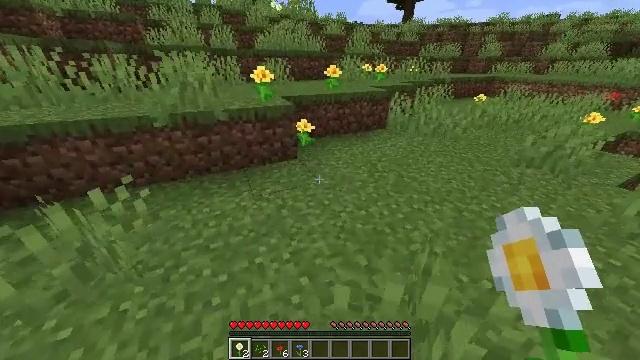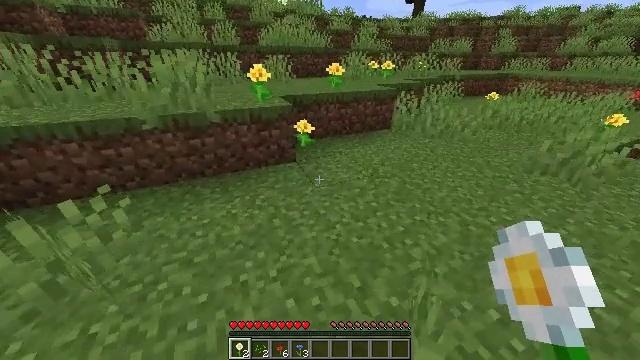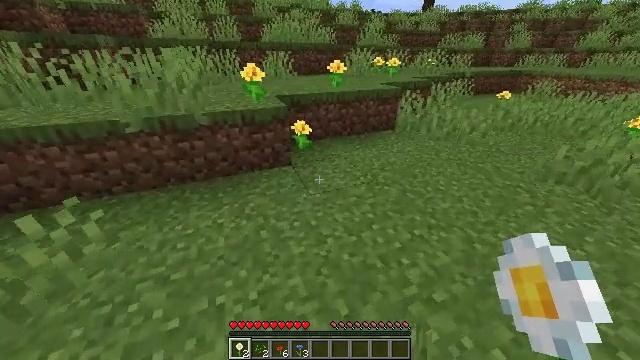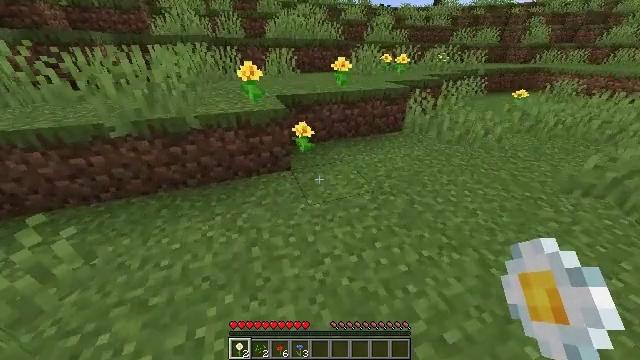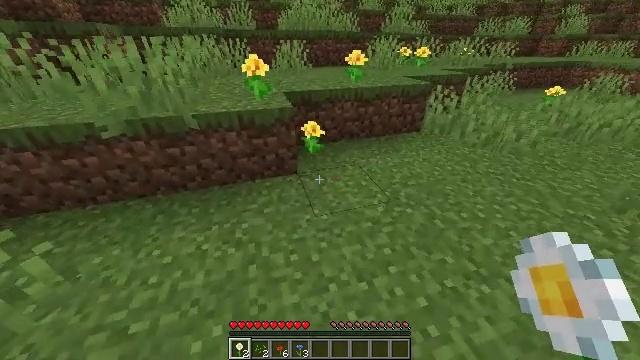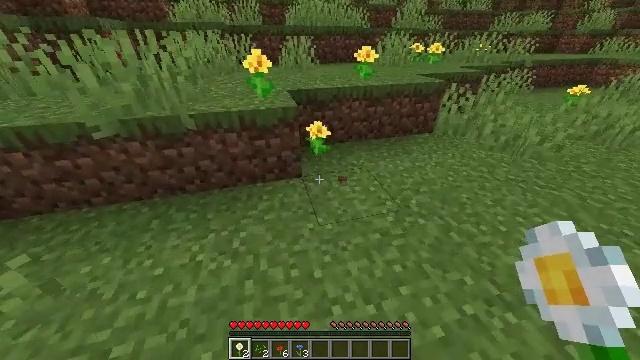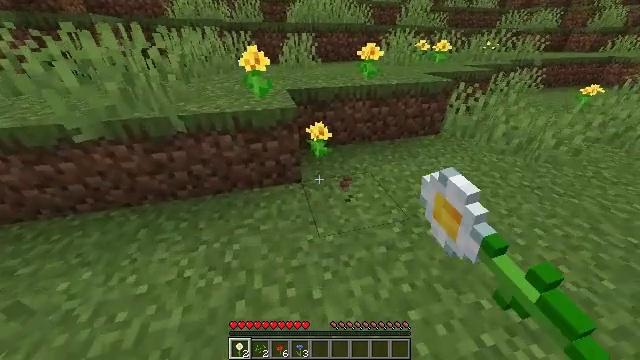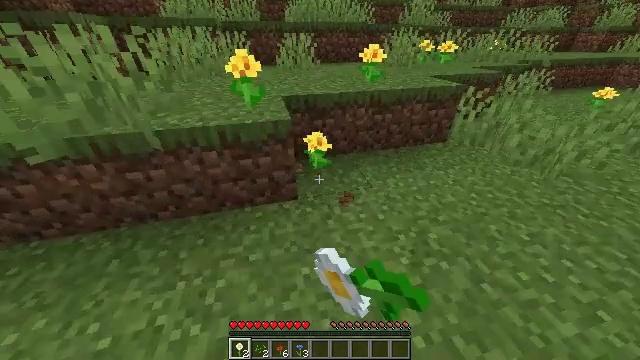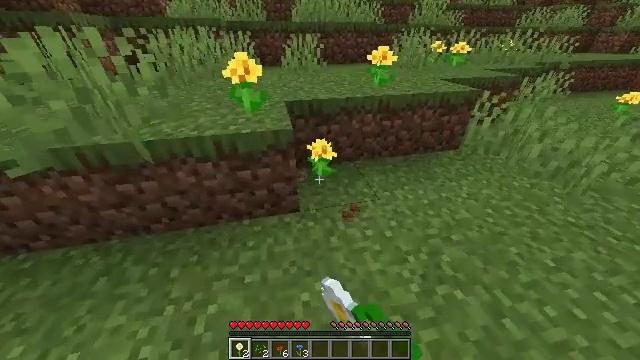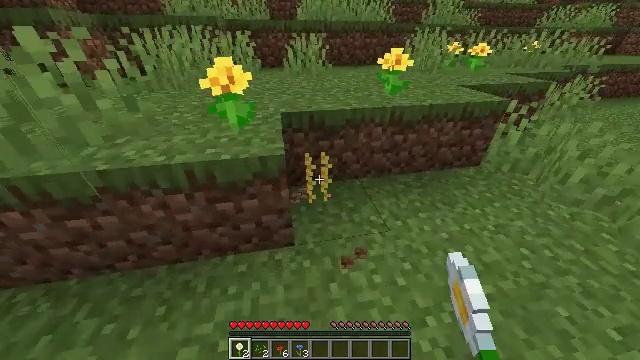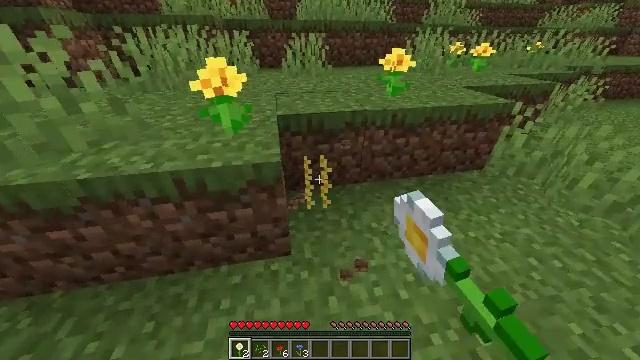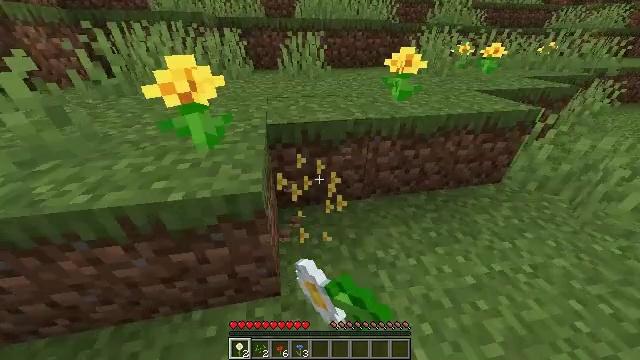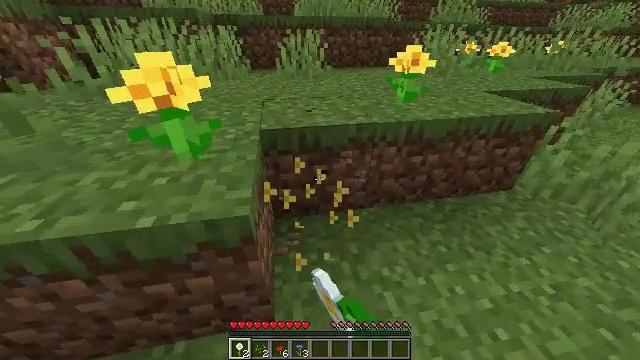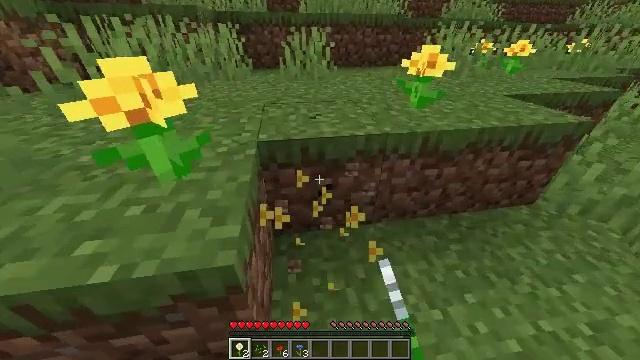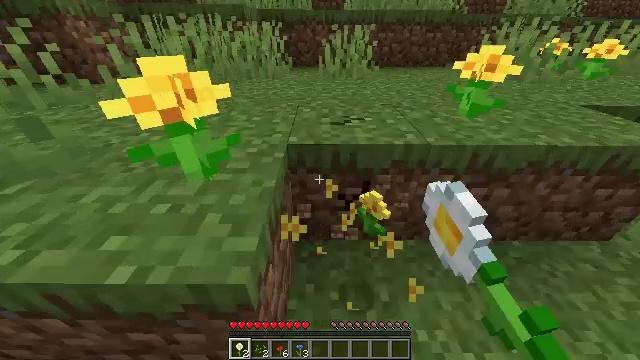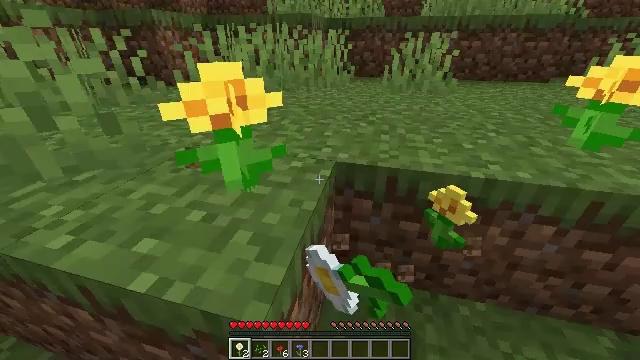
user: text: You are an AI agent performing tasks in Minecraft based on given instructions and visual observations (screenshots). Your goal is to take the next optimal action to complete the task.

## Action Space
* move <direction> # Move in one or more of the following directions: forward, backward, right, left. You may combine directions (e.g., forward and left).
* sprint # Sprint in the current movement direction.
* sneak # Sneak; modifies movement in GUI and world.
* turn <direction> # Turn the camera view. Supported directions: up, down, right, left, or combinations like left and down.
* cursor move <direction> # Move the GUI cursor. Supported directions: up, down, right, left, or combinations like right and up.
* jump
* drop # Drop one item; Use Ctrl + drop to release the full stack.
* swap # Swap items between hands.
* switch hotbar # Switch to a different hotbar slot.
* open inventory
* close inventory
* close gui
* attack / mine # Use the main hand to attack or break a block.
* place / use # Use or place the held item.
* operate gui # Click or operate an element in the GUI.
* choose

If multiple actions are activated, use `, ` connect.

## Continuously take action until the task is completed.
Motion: motion action
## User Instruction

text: Break the dandelion to obtain it.
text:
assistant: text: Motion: move forward and move right, sprint, turn left
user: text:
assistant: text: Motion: move forward, sprint, turn left
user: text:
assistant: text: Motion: move forward, sprint, turn left
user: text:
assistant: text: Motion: move forward, sprint, turn left and down
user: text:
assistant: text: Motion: move forward, sprint, turn left, attack / mine
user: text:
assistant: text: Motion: move forward, sprint, attack / mine
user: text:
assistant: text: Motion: move forward, attack / mine
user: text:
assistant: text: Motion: move forward, turn left, attack / mine
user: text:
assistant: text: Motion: move forward, turn left, attack / mine
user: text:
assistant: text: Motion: move forward, attack / mine
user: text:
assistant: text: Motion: move forward, attack / mine
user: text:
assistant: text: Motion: move forward, attack / mine
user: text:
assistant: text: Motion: turn left, attack / mine
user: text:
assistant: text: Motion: turn left, attack / mine
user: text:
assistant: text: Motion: turn left and up, attack / mine
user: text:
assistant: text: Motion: turn left and up, attack / mine
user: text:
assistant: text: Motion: turn left and up, attack / mine
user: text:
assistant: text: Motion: turn left and up, attack / mine
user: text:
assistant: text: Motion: attack / mine
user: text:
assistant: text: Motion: attack / mine
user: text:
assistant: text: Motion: attack / mine
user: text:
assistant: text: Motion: attack / mine
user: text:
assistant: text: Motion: turn right, attack / mine
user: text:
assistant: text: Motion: turn right, attack / mine
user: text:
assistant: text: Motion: turn right and down, attack / mine
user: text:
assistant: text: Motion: turn right and down, attack / mine
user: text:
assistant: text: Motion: turn right and down, attack / mine
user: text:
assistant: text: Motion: attack / mine
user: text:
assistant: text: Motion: move forward, attack / mine
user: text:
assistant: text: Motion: move forward, attack / mine